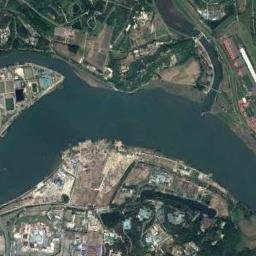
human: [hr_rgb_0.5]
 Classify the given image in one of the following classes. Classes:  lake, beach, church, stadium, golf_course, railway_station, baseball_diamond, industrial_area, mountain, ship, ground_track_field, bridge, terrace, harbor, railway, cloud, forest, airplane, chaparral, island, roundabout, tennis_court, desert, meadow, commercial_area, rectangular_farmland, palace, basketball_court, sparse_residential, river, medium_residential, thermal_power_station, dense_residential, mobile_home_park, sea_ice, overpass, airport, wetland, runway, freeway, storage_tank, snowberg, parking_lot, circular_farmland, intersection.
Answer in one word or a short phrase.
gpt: river